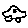
Label: car